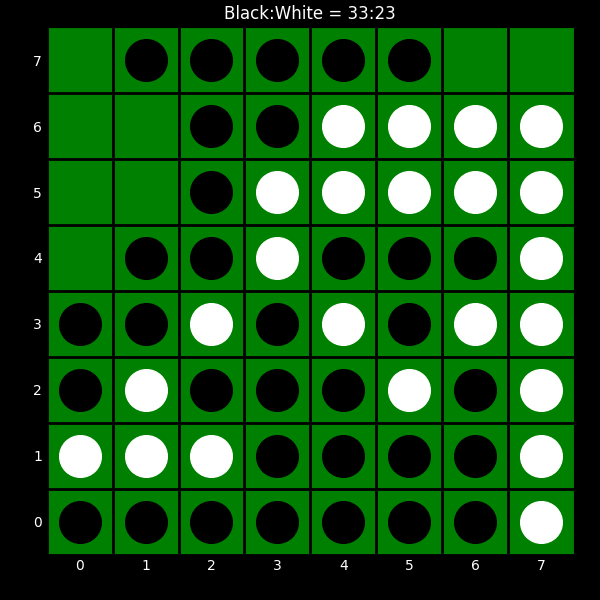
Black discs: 33
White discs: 23